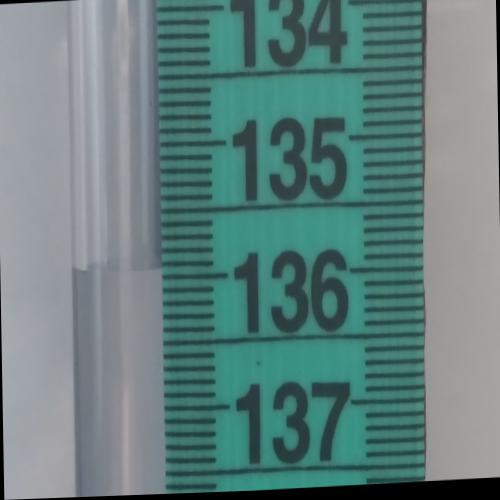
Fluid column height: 135.9 cm